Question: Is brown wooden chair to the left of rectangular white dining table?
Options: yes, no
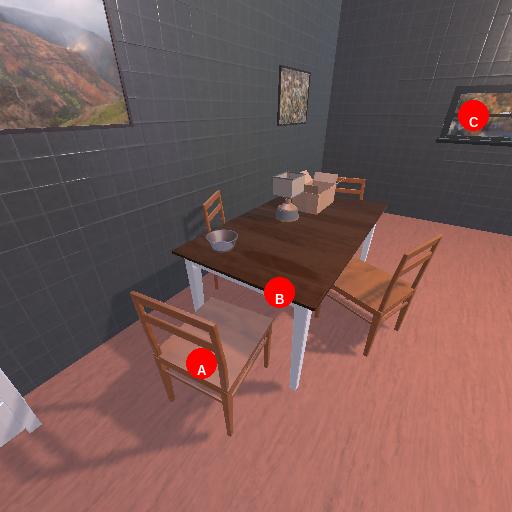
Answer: yes